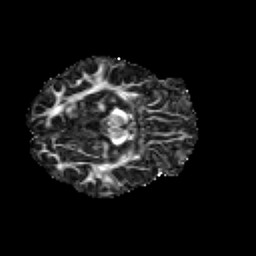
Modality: FA
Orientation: axial
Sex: male
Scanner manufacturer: siemens
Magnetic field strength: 3 T
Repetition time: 5 s
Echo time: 0.071 s